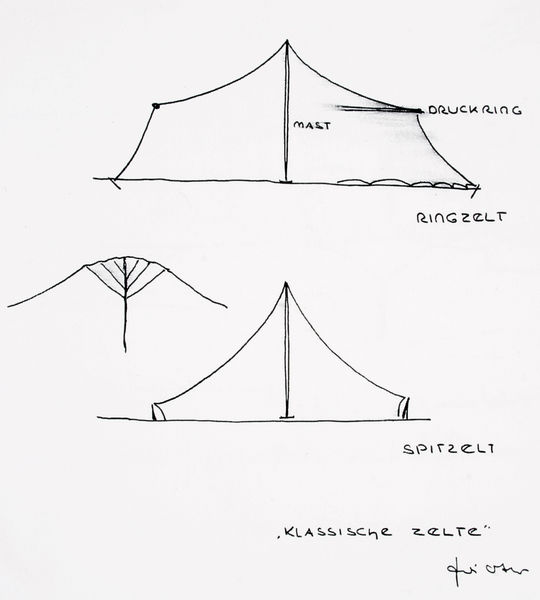
Titel: Skizzen für mobile Behausungen
Künstler: Frei Otto
Schlagwörter: weiß, dreieck, schwarz, skizze, zeichnung, dach, leinen, erde, boden, studie, mast, grafik, graphik, linien, ring, stütze, haken, schnitt, schwarzweiß, beschriftung, entwurf, modelle, plan, entwürfe, skizzen, handschrift, zelt, zelte, klassisch, aufriss, zeichnungen, aufrisse, druckring, ansichten, begriffe, spitzzelt, orhtographiefehler, ringzelt, schreibfehler